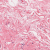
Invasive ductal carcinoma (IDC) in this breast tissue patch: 0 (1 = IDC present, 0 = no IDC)